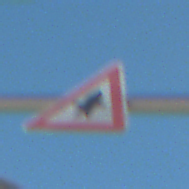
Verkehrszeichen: Vorfahrt
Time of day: MorningAfternoon
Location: Outdoor (Special)
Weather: Clear
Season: NotSpecified
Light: Natural